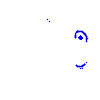
Particle: proton